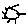
Label: sun